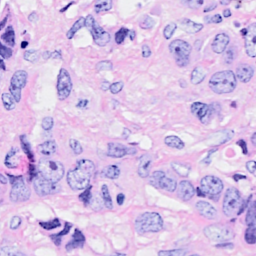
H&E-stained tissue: Breast